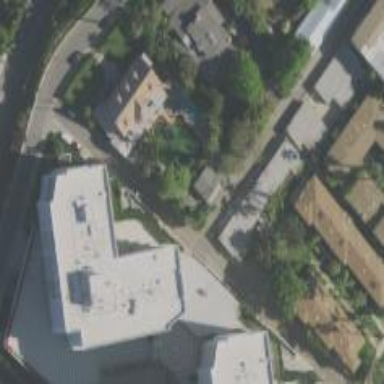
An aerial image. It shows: Residential alley serving as service road.